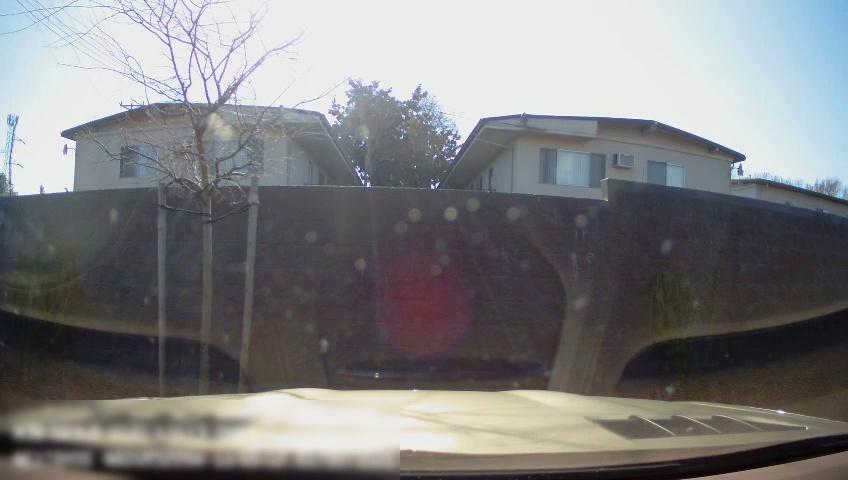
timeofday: Day
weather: Sunny